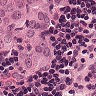
Metastatic tissue present: yes